Interaction volume radius: 5 \u00c5
Interaction volume height: 25 \u00c5
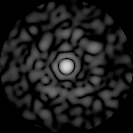
Disorder parameter: 0.7985